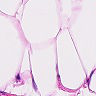
Metastatic tissue present: no